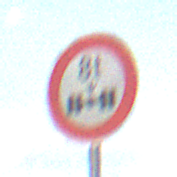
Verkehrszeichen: TatsaechlicheAchslast
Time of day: SunriseSunset
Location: Outdoor (Nature)
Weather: PartlyCloudy
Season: NotSpecified
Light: Natural